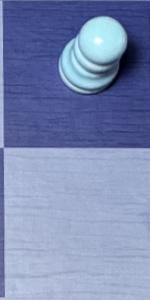
Label: Empty